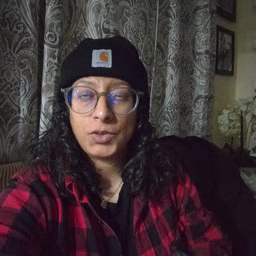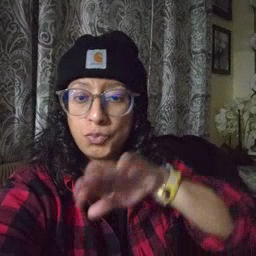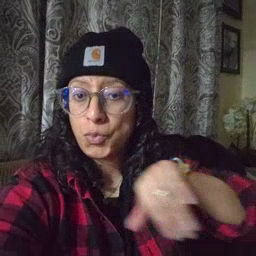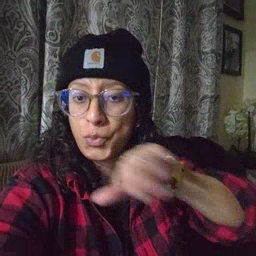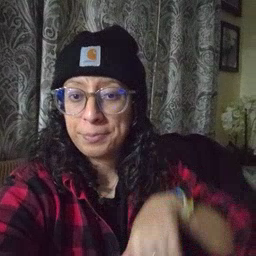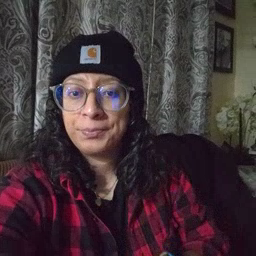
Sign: pool